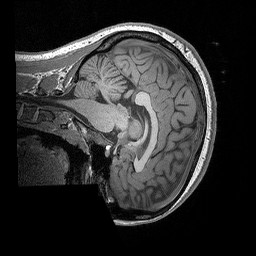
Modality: T1w
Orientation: sagittal
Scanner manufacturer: siemens
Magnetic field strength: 3 T
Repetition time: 2.3 s
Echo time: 0.00298 s